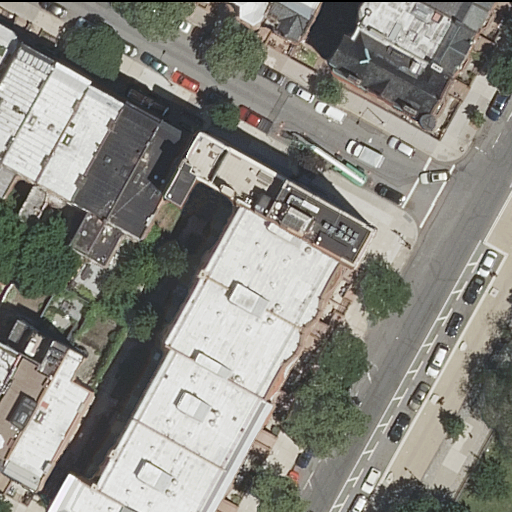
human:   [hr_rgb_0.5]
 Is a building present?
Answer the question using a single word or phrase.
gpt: yes

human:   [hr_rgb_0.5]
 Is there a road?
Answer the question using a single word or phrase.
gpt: yes

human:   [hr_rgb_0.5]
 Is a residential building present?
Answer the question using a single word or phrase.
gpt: yes

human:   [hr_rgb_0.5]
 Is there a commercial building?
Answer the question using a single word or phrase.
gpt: no

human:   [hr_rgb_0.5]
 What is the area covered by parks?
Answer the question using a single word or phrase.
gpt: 10636m2

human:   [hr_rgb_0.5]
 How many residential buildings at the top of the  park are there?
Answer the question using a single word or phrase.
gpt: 17

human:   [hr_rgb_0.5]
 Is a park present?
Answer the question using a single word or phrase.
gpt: yes

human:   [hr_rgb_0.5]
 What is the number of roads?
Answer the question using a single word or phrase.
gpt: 3

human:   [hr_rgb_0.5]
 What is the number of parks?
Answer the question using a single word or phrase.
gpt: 1

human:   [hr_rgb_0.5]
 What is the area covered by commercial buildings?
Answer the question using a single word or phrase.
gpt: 0m2

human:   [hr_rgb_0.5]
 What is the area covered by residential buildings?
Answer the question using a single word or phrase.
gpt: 2525m2

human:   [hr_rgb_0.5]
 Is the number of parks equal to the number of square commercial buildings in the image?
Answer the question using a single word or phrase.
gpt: no

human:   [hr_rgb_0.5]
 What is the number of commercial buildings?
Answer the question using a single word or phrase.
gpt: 0

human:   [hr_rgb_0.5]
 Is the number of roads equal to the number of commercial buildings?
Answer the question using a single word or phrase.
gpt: no

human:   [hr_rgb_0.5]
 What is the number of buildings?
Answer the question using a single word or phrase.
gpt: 17

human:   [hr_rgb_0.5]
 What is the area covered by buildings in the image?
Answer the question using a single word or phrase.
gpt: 2525m2

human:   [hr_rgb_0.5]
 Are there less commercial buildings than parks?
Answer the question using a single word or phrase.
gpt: yes

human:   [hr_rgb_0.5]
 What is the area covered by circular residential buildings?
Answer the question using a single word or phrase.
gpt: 0m2

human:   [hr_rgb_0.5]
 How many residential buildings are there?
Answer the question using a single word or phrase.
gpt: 17

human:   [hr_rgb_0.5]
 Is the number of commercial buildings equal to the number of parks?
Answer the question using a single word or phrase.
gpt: no

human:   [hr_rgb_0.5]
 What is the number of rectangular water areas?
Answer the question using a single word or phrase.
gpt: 0

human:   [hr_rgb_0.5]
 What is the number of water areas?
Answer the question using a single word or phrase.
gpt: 0

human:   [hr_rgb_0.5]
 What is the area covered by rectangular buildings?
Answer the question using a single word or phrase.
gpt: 1184m2

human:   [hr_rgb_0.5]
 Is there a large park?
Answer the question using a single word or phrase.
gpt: yes

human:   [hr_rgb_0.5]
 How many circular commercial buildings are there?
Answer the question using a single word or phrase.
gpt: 0

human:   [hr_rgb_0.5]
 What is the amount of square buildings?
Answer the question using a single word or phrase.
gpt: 0

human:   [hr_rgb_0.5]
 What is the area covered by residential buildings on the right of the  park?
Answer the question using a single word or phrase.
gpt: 0m2

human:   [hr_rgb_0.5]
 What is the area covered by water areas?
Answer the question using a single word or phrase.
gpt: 0m2

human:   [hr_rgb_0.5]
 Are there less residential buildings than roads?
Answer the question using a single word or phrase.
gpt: no

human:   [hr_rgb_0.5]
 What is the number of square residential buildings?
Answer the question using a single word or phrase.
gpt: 0

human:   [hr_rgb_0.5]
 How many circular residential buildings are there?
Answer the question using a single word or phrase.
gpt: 0

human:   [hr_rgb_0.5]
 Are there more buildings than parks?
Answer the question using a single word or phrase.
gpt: yes

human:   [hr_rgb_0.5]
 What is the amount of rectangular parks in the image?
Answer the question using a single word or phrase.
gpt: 1

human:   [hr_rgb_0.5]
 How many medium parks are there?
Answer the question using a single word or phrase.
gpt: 0

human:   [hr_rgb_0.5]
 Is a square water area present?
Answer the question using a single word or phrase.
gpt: no

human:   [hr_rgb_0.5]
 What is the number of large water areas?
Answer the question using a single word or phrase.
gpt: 0

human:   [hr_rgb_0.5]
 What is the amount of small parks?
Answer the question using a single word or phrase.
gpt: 0

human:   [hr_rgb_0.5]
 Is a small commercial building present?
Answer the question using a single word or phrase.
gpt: no

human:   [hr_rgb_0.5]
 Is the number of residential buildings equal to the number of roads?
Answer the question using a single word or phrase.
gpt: no

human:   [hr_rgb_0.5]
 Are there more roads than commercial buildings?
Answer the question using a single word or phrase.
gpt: yes

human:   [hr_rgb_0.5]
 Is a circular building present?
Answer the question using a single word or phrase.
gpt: no

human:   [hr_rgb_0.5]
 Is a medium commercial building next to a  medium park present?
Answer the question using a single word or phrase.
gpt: no

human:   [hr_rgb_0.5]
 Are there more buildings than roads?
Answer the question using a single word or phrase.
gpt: yes

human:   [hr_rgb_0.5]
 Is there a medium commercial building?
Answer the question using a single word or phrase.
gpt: no

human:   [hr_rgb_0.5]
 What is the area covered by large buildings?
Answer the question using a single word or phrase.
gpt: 0m2

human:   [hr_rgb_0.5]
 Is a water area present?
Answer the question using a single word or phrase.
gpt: no

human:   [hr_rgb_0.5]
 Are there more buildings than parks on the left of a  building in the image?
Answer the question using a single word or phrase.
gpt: yes

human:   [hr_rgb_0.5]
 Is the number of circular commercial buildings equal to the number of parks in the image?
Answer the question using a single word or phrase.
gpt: no

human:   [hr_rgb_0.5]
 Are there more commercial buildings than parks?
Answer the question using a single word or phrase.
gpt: no

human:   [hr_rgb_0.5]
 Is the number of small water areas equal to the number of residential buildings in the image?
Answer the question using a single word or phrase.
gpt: no

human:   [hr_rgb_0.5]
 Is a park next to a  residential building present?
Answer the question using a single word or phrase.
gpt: yes

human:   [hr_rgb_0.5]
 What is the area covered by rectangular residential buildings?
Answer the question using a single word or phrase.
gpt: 1184m2

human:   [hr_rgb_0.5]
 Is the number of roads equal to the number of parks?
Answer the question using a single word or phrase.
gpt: no

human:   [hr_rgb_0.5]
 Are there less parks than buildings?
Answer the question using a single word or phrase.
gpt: yes

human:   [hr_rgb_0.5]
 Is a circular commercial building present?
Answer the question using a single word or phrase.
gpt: no

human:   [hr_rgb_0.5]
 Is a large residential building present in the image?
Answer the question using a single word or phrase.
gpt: no

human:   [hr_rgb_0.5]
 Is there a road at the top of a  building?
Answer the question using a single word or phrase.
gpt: yes

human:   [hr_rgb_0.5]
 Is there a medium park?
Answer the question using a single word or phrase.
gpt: no

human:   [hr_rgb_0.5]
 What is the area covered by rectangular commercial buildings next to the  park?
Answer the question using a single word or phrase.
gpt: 0m2

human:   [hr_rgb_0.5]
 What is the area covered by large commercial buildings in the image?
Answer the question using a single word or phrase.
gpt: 0m2

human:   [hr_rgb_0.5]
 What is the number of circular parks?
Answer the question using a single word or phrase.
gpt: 0

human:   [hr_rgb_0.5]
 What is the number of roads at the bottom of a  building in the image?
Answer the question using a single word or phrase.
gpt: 2

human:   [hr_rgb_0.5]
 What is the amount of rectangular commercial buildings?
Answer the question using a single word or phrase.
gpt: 0

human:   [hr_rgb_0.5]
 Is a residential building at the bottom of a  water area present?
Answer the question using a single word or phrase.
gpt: no